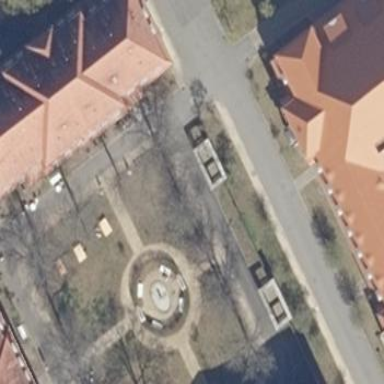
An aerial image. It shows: Hospital building with mansard roof.